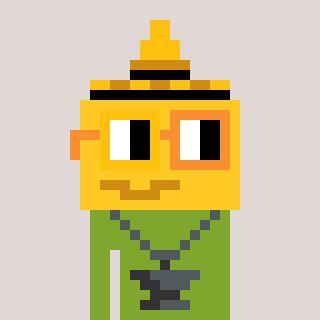
a pixel art character with square yellow and orange glasses, a mustard-shaped head and a slimegreen-colored body on a warm background